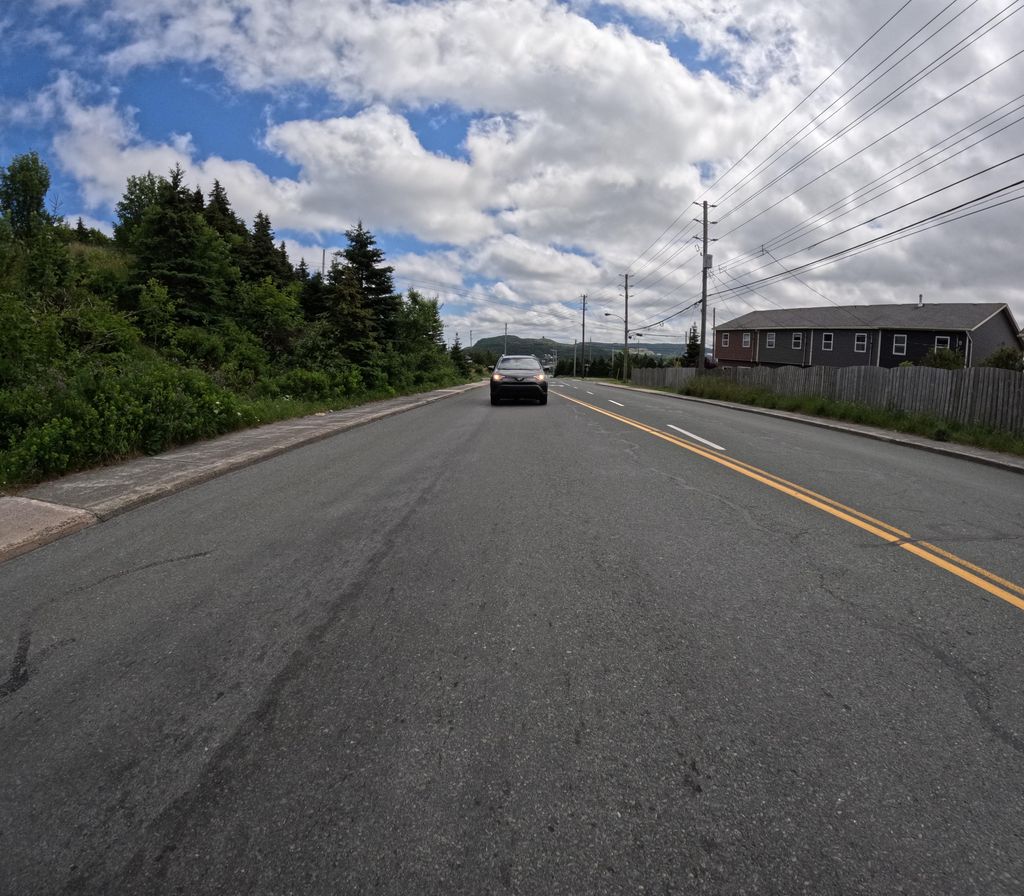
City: st_johns